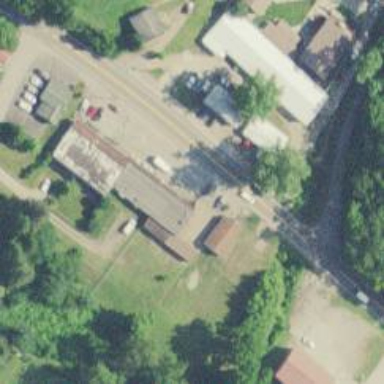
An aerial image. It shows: Pharmacy providing healthcare services.